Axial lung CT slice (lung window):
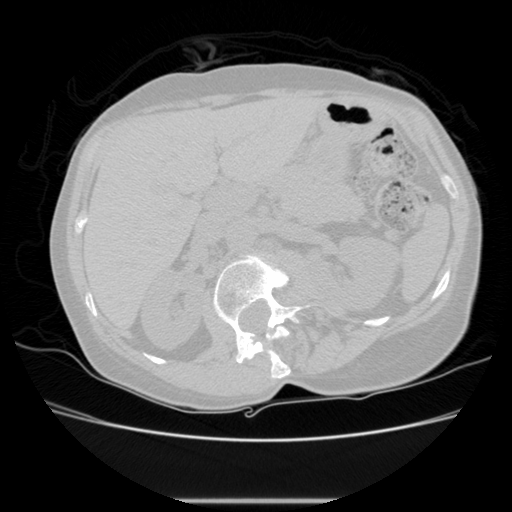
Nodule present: no